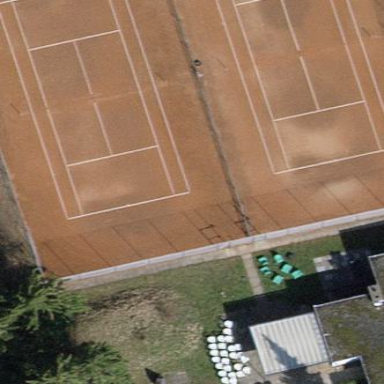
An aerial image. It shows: Sandy tennis court in leisure land pitch.